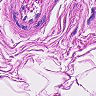
Metastatic tissue present: no